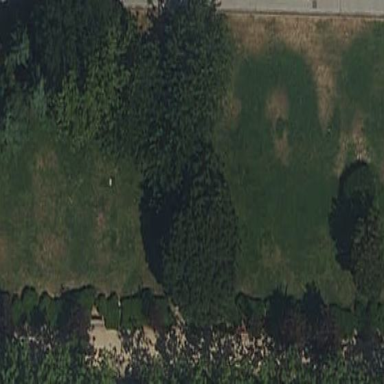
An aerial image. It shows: Garden with kerb border.